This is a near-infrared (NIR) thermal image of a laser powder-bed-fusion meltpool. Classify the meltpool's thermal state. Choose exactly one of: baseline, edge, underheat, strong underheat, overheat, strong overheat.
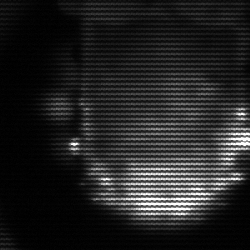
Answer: baseline